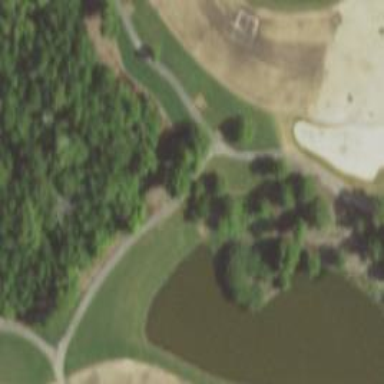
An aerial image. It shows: Service road designated as golf cart path.